Question: I would like to have a working example similar to this:
<URL>
I tried the example in my Shiny server running 'Shiny Server v1.1.0.10000', 'packageVersion: 0.10.0' and 'Node.js v0.10.21', but it is not working even if I load the js and css files from the website. It simply does not select rows from the table:
'''
# ui.R
library(shiny)
shinyUI(fluidPage(
title = 'Row selection in DataTables',
tagList(
singleton(tags$head(tags$script(src='//cdn.datatables.net/1.10.2/js/jquery.dataTables.js',type='text/javascript'))),
singleton(tags$head(tags$script(src='//cdn.datatables.net/1.10.2/css/jquery.dataTables.min.css',type='text/css')))
),
sidebarLayout(
sidebarPanel(textOutput('rows_out')),
mainPanel(dataTableOutput('tbl')),
position = 'right'
)
))
# server.R
library(shiny)
shinyServer(function(input, output) {
output$tbl <- renderDataTable(
mtcars,
options = list(pageLength = 10),
callback = "function(table) {
table.on('click.dt', 'tr', function() {
$(this).toggleClass('selected');
Shiny.onInputChange('rows',
table.rows('.selected').indexes().toArray());
});
}"
)
output$rows_out <- renderText({
paste(c('You selected these rows on the page:', input$rows),
collapse = ' ')
})
})
'''
I then tried to do this from a different example that was using radio buttons to re-sort the rows.
In my modified example, I want to produce a list of ids from the selected checkbox buttons of the dataTables table shown in the webpage. E.g., selecting some rows from the first 5, I want my textbox to be: '1,3,4' corresponding to the 'mymtcars$id' column I added to mtcars. I then plan to link an action to the values of the textbox.
I have it almost there in this example, but checking the boxes does not update the list in the textbox. Differently to the example shinyapp, I would like my checkboxes to keep the selection status if the table is resorted. This may be the tricky part, and I am not sure how to do it. I would also like to add a "Select/Unselect all" textbox on the top left corner of the table, that selects/unselects all boxes in the table. Any ideas?

'''
# server.R
library(shiny)
mymtcars = mtcars
mymtcars$id = 1:nrow(mtcars)
shinyServer(function(input, output, session) {
rowSelect <- reactive({
if (is.null(input[["row"]])) {
paste(sort(unique(rep(0,nrow(mymtcars)))),sep=',')
} else {
paste(sort(unique(input[["row"]])),sep=',')
}
})
observe({
updateTextInput(session, "collection_txt",
value = rowSelect()
,label = "Foo:"
)
})
# sorted columns are colored now because CSS are attached to them
output$mytable = renderDataTable({
addCheckboxButtons <- paste0('<input type="checkbox" name="row', mymtcars$id, '" value="', mymtcars$id, '">',"")
#Display table with checkbox buttons
cbind(Pick=addCheckboxButtons, mymtcars[, input$show_vars, drop=FALSE])
}, options = list(bSortClasses = TRUE, aLengthMenu = c(5, 25, 50), iDisplayLength = 25))
})
# ui.R
library(shiny)
mymtcars = mtcars
mymtcars$id = 1:nrow(mtcars)
shinyUI(pageWithSidebar(
headerPanel('Examples of DataTables'),
sidebarPanel(
checkboxGroupInput('show_vars', 'Columns to show:', names(mymtcars),
selected = names(mymtcars))
),
mainPanel(
dataTableOutput("mytable")
,textInput("collection_txt",label="Foo")
)
)
)
'''
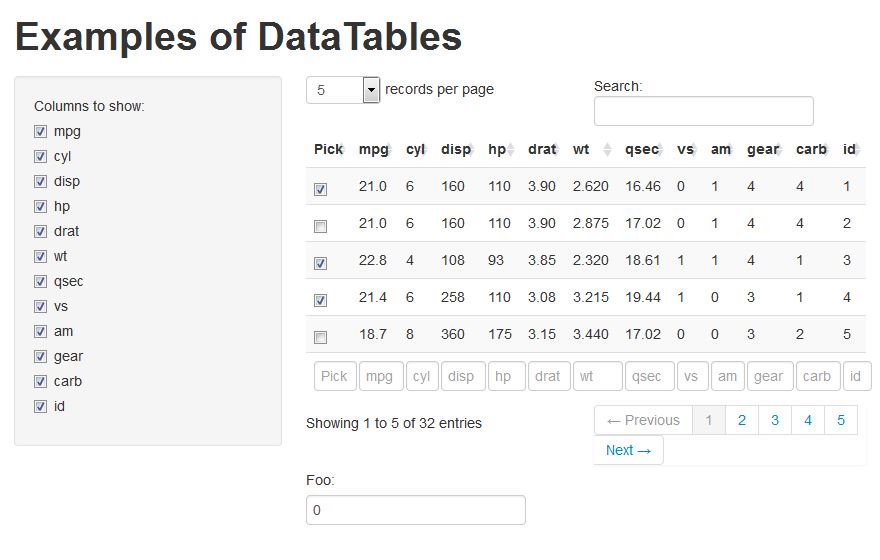
Answer: For the first problem you need the dev version of 'shiny' and 'htmltools >= 0.2.6' installed:
'''
# devtools::install_github("rstudio/htmltools")
# devtools::install_github("rstudio/shiny")
library(shiny)
runApp(list(ui = fluidPage(
title = 'Row selection in DataTables',
sidebarLayout(
sidebarPanel(textOutput('rows_out')),
mainPanel(dataTableOutput('tbl')),
position = 'right'
)
)
, server = function(input, output) {
output$tbl <- renderDataTable(
mtcars,
options = list(pageLength = 10),
callback = "function(table) {
table.on('click.dt', 'tr', function() {
$(this).toggleClass('selected');
Shiny.onInputChange('rows',
table.rows('.selected').indexes().toArray());
});
}"
)
output$rows_out <- renderText({
paste(c('You selected these rows on the page:', input$rows),
collapse = ' ')
})
}
)
)
'''

for your second example:
'''
library(shiny)
mymtcars = mtcars
mymtcars$id = 1:nrow(mtcars)
runApp(
list(ui = pageWithSidebar(
headerPanel('Examples of DataTables'),
sidebarPanel(
checkboxGroupInput('show_vars', 'Columns to show:', names(mymtcars),
selected = names(mymtcars))
,textInput("collection_txt",label="Foo")
),
mainPanel(
dataTableOutput("mytable")
)
)
, server = function(input, output, session) {
rowSelect <- reactive({
paste(sort(unique(input[["rows"]])),sep=',')
})
observe({
updateTextInput(session, "collection_txt", value = rowSelect() ,label = "Foo:" )
})
output$mytable = renderDataTable({
addCheckboxButtons <- paste0('<input type="checkbox" name="row', mymtcars$id, '" value="', mymtcars$id, '">',"")
#Display table with checkbox buttons
cbind(Pick=addCheckboxButtons, mymtcars[, input$show_vars, drop=FALSE])
}, options = list(orderClasses = TRUE, lengthMenu = c(5, 25, 50), pageLength = 25)
, callback = "function(table) {
table.on('change.dt', 'tr td input:checkbox', function() {
setTimeout(function () {
Shiny.onInputChange('rows', $(this).add('tr td input:checkbox:checked').parent().siblings(':last-child').map(function() {
return $(this).text();
}).get())
}, 10);
});
}")
}
)
)
'''